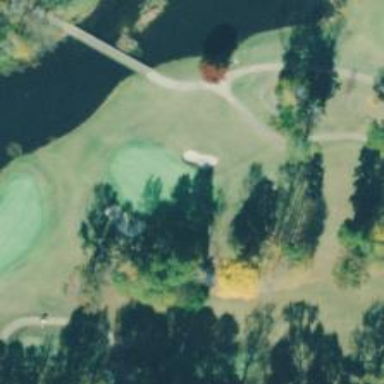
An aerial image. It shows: View of golf hole.